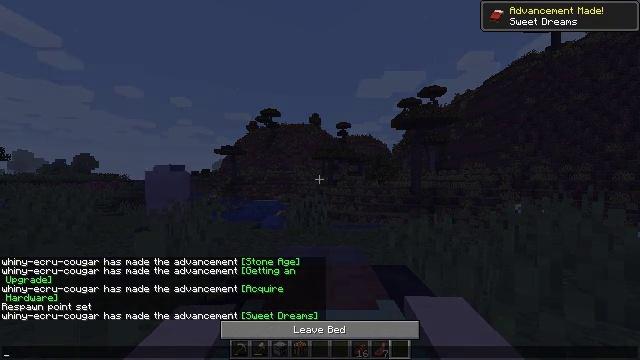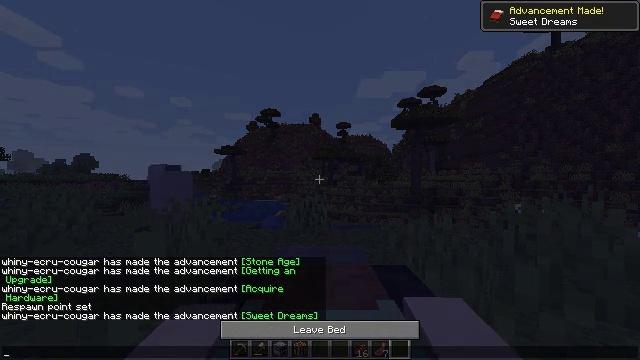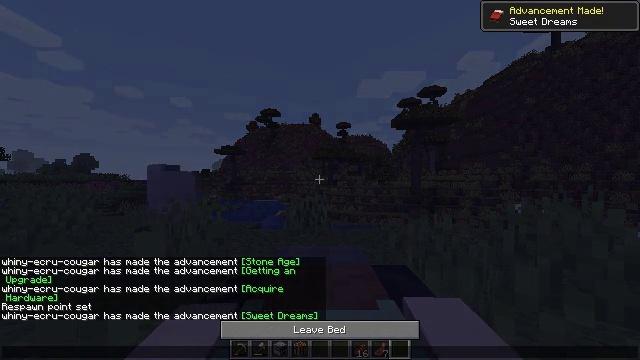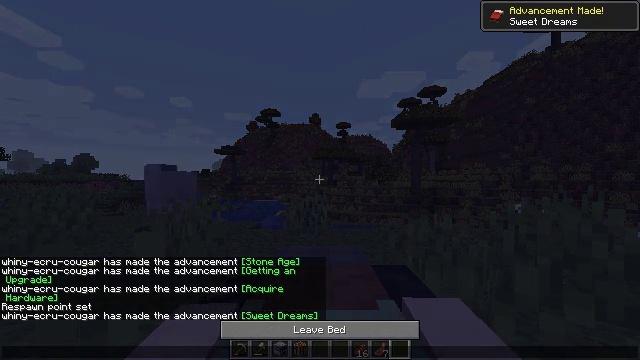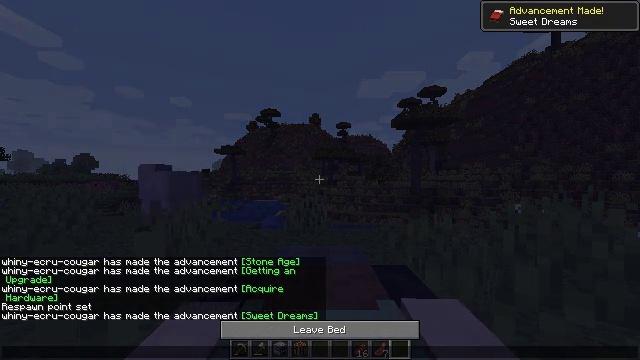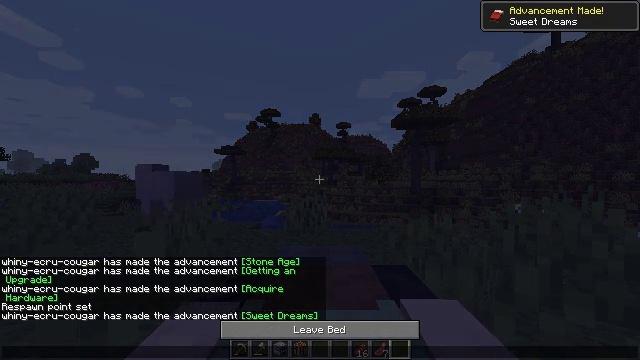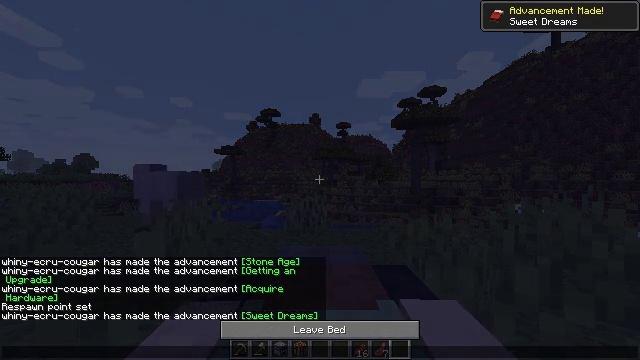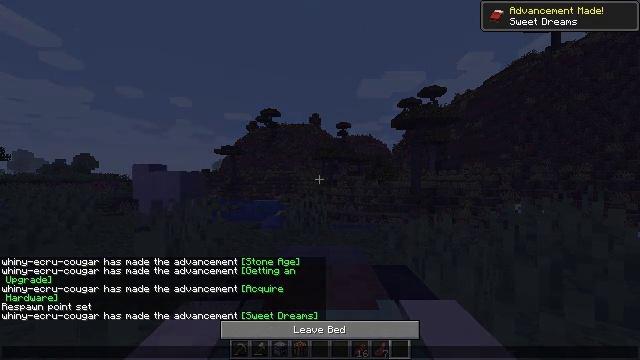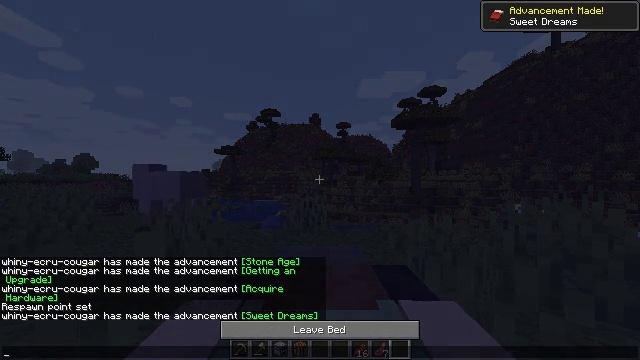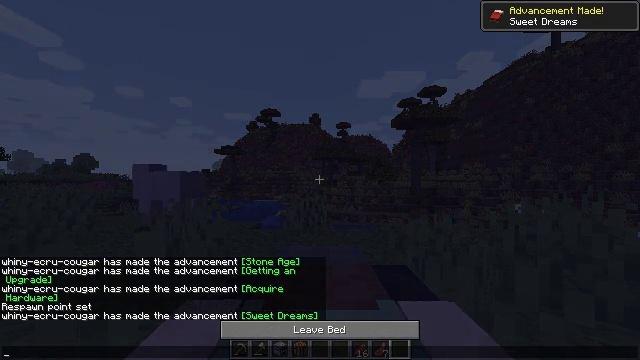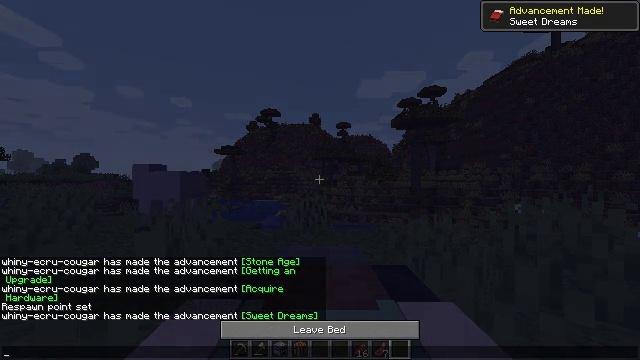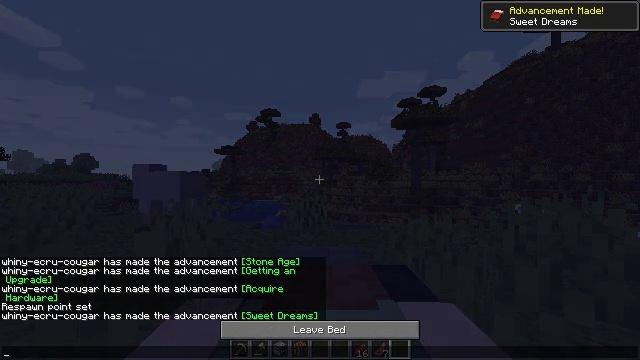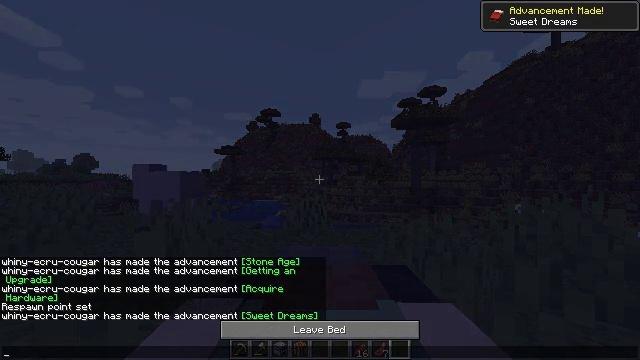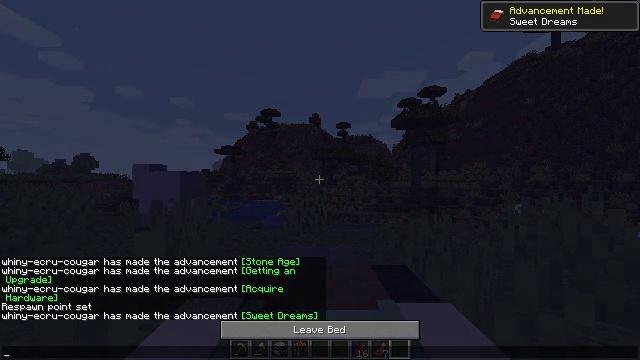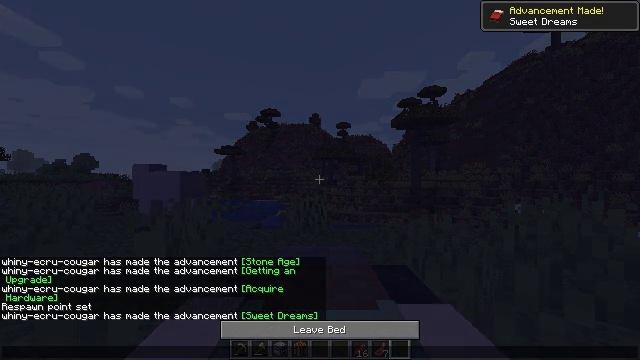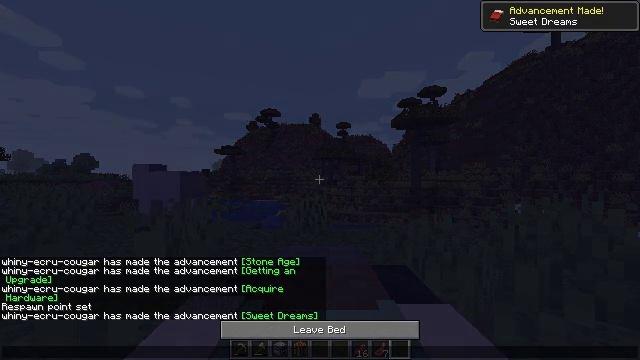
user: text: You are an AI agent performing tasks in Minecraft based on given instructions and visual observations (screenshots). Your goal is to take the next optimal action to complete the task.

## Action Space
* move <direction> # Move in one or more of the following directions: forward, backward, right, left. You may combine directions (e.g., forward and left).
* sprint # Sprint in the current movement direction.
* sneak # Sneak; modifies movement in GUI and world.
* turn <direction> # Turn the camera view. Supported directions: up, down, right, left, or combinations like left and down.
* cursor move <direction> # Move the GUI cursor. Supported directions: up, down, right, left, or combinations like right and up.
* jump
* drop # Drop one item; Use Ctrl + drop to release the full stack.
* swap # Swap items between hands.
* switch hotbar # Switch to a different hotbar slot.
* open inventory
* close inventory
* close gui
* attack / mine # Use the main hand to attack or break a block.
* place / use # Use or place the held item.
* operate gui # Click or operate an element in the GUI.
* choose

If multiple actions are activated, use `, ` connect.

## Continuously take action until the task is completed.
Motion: motion action
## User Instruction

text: Break the black bed to collect it.
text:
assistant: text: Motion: no_op
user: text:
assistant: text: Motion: no_op
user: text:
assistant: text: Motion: no_op
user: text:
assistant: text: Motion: no_op
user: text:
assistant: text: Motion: no_op
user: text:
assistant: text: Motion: no_op
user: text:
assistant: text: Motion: no_op
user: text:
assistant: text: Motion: no_op
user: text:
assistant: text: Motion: no_op
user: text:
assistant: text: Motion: no_op
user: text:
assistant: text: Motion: no_op
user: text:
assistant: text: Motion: no_op
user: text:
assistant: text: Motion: cursor move down
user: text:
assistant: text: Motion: no_op
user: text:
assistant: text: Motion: no_op
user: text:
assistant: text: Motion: no_op
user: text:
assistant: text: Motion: no_op
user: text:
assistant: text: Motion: no_op
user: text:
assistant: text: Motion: no_op
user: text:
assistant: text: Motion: no_op
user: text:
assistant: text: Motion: no_op
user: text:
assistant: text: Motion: no_op
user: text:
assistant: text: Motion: no_op
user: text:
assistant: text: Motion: cursor move down
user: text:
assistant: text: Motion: cursor move down
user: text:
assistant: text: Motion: no_op
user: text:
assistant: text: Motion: no_op
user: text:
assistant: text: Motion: no_op
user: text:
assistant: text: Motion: cursor move right and down
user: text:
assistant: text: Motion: cursor move right and down